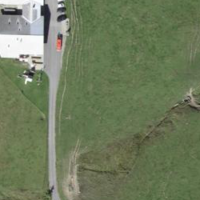
EUNIS habitat code: 25
Species observed at this site:
Caltha palustris
Plantago media